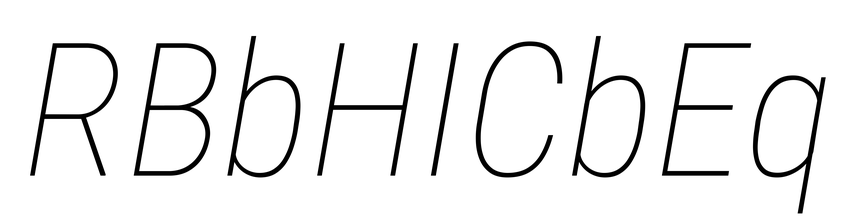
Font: Roboto-Italic_Condensed_Thin_Italic